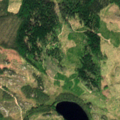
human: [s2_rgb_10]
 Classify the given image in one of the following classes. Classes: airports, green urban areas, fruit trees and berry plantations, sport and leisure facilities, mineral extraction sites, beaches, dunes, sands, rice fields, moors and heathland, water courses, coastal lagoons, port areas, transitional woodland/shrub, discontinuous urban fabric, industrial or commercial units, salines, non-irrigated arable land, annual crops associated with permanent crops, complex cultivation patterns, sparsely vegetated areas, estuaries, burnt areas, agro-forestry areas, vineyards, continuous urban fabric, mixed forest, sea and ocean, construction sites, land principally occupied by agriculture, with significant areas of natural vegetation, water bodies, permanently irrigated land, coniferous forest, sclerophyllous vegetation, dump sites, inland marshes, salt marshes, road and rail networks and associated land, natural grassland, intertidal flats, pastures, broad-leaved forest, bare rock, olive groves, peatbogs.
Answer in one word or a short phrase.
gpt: coniferous forest, transitional woodland/shrub